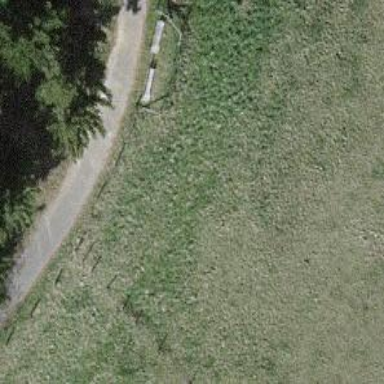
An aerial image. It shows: Bench.